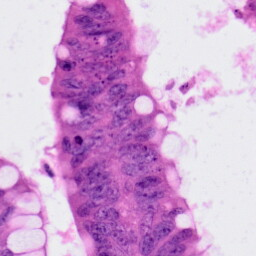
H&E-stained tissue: Colon